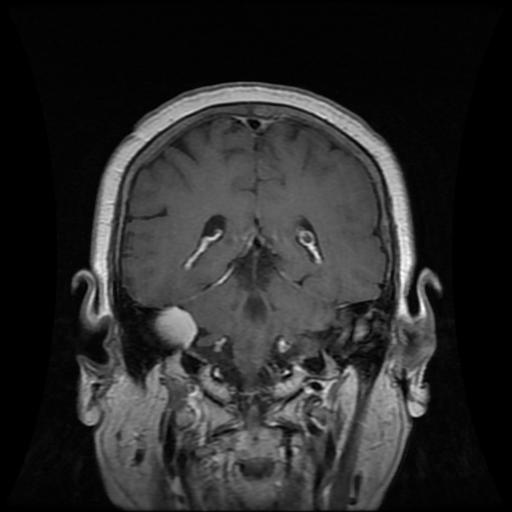
Label: meningioma